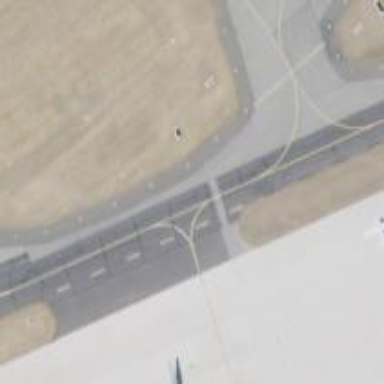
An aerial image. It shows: View of taxiway at the airport.